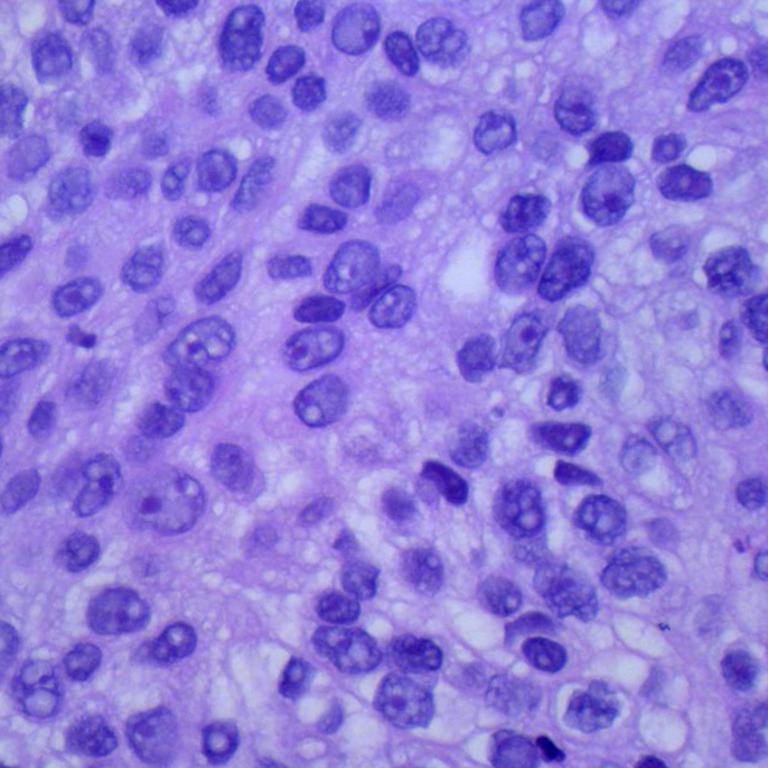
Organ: lung
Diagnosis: squamous carcinomas